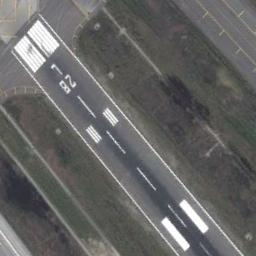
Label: runway